Question: I have 3 different tables in my database called 'consoleConsole', 'consoleModel', and 'consoleGame'. Then what I want to do is that each console will have a loop inside for its models, and each models will have another loop inside for its games like this:
'''
[
{
"Console":"PlayStation",
"Information":[
{
"Model":"PlayStation 3",
"Title":[
{
"Game":"007 Legends",
"Publisher":"Electronic Arts"
},
{
"Game":"Ace Combat: Assault Horizon",
"Publisher":"Namco"
}
]
},
{
"Model":"PlayStation 2",
"Title":[
{
"Game":"007: Agent of Fire",
"Publisher":"Electronic Arts"
},
{
"Game":"Ace Combat 4: Shattered Skies",
"Publisher":"Namco"
}
]
},
{
"Model":"PlayStation 1",
"Title":[
{
"Game":"007 Racing",
"Publisher":"Electronic Arts"
},
{
"Game":"Ace Combat",
"Publisher":"Namco"
}
]
}
]
},
{
"Console":"Wii",
"Information":[
{
"Model":"Wii",
"Title":[
{
"Game":"007: Quantum of Solace",
"Publisher":"Activision"
},
{
"Game":"AC/DC Live: Rock Band Track Rack",
"Publisher":"MTV Games"
}
]
}
]
},
{
"Console":"Xbox",
"Information":[
{
"Model":"Xbox",
"Title":[
{
"Game":"AFL",
"Publisher":"Acclaim"
},
{
"Game":"American Chopper",
"Publisher":"Activision"
}
]
},
{
"Model":"Xbox 360",
"Title":[
{
"Game":"AFL Live",
"Publisher":"Electronic Arts"
},
{
"Game":"Akai Katana Shin",
"Publisher":"Cave"
}
]
}
]
}
]
'''
But sadly, I was not using my database with this one but instead I just wrote it straight in a php file.
Anyways, moving on. I have modified my code and ended up like this.
'''
<?PHP
$consoleQuery = "SELECT * ".
"FROM consoleConsole ".
"JOIN consoleModel ".
"ON consoleConsole.consoleId = consoleModel.consoleId ".
"JOIN consoleGame ".
"ON consoleModel.modelId = consoleGame.gameId";
$consoleResult = mysql_query($consoleQuery);
$consoleFields = array_fill_keys(array(
'consoleName',
), null);
$modelFields = array_fill_keys(array(
'modelName',
), null);
$console = array();
$rowConsole = array();
while ($rowConsole = mysql_fetch_assoc($consoleResult)) {
$consoleId = $rowConsole['consoleId'];
$modelId = $row['modelId'];
if (isset($console[$consoleId]['Information'])) {
$console[$consoleId]['Information'][] = array_intersect_key($rowConsole, $modelFields);
}
else {
$console[$consoleId] = array_intersect_key($rowConsole, $consoleFields);
$console[$consoleId]['Information'] = array(array_intersect_key($rowConsole, $modelFields));
}
}
$console = array_values($console);
echo json_encode($console);
?>
'''
I was able to produce an output but it doesn't look like the output above.
'''
[
{
"consoleName": "PlayStation",
"Information": [
{
"modelName": "PlayStation"
},
{
"modelName": "PlayStation 2"
},
{
"modelName": "PlayStation 3"
},
{
"modelName": "PlayStation 3"
}
]
},
{
"consoleName": "Wii",
"Information": [
{
"modelName": "Wii"
},
{
"modelName": "Wii"
}
]
},
{
"consoleName": "Xbox",
"Information": [
{
"modelName": "Xbox"
},
{
"modelName": "Xbox 360"
}
]
}
]
'''
Their relations:

What my problem is right now, I can't add the Title of the each Game.
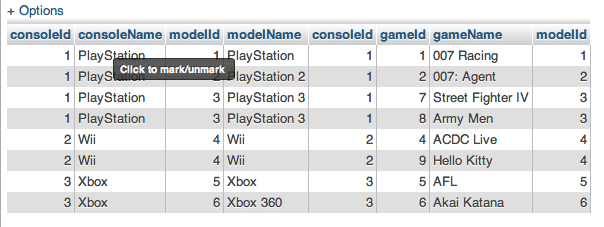
Answer: Ok so I have written up your solution. You have to be sure that the order by is included there because it assumes that you are ordering them with there items together. I also didnt know how your publisher was stored so I separated that out into a separate table (this will allow you to then get items by just there publisher as well), which is now 4 joins. Also on another note I have updated it to do inner joins as well. This way you will not get empty results for consoles that don't have any games assigned to them. If you want these you could simply change the joins so that it would give you those results as well. Let me know if this helps
'''
//get all of the information
$query = '
SELECT c.consoleId,c.consoleName,m.modelId,m.modelName,g.gameId,g.gameName,p.publisherId,p.publisherName
FROM 'consoleconsole' c
INNER JOIN 'consolemodel' m ON c.consoleId=m.consoleId
INNER JOIN 'consolegame' g ON m.modelId=g.modelId
INNER JOIN 'consolepublisher' p ON g.publisherId = p.publisherId
ORDER BY c.consoleName, m.modelName, g.gameName
';
//get the results
$result = mysql_query($query);
//setup array to hold information
$consoles = array();
//setup holders for the different types so that we can filter out the data
$consoleId = 0;
$modelId = 0;
//setup to hold our current index
$consoleIndex = -1;
$modelIndex = -1;
//go through the rows
while($row = mysql_fetch_assoc($result)){
if($consoleId != $row['consoleId']){
$consoleIndex++;
$modelIndex = -1;
$consoleId = $row['consoleId'];
//add the console
$consoles[$consoleIndex]['console'] = $row['consoleName'];
//setup the information array
$consoles[$consoleIndex]['information'] = array();
}
if($modelId != $row['modelId']){
$modelIndex++;
$modelId = $row['modelId'];
//add the model to the console
$consoles[$consoleIndex]['information'][$modelIndex]['model'] = $row['modelName'];
//setup the title array
$consoles[$consoleIndex]['information'][$modelIndex]['title'] = array();
}
//add the game to the current console and model
$consoles[$consoleIndex]['information'][$modelIndex]['title'][] = array(
'game' => $row['gameName'],
'publisher' => $row['publisherName']
);
}
echo json_encode($consoles);
'''